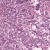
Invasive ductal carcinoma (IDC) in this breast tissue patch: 1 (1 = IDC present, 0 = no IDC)